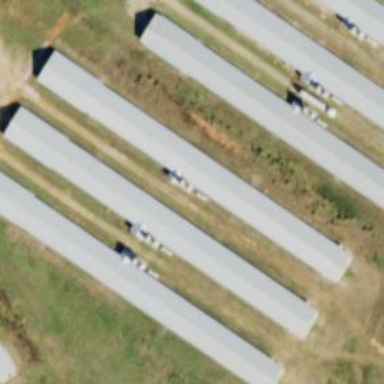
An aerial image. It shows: Poultry house.